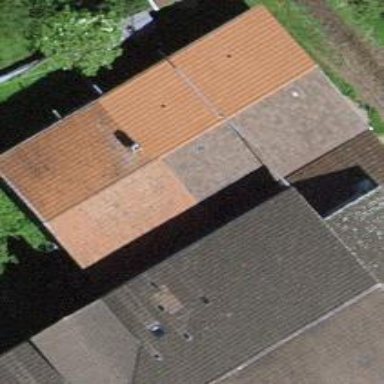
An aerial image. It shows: Shed building.